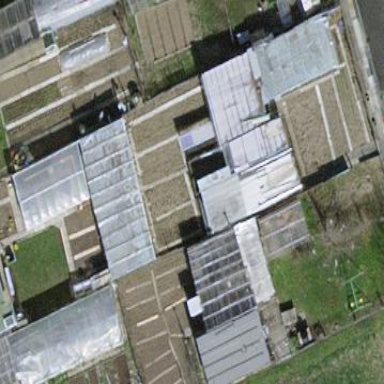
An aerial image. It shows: Area designated for allotments.